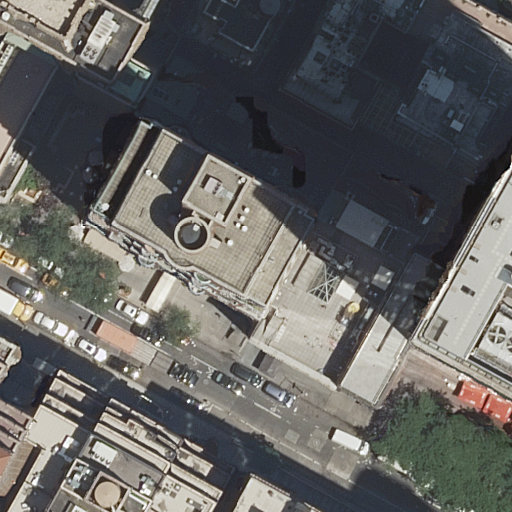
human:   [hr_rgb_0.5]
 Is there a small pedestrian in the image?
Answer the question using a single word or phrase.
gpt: yes

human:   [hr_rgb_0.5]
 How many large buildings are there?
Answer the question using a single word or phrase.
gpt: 8

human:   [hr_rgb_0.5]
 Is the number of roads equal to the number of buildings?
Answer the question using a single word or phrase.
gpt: no

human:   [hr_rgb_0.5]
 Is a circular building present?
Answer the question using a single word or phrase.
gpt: no

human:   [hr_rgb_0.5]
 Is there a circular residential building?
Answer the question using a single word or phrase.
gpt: no

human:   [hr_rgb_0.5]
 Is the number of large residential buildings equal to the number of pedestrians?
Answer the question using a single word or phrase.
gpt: no

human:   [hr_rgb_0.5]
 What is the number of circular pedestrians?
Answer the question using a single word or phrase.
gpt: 0

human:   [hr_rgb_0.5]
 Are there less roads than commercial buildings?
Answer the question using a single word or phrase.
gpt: no

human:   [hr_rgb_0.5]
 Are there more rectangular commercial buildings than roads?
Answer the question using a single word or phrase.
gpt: no

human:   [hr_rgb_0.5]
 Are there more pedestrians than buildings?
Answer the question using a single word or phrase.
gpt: no

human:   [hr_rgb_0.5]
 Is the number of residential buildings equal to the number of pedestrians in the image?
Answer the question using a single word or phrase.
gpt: no

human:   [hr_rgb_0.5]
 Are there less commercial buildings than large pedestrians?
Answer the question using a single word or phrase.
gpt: no

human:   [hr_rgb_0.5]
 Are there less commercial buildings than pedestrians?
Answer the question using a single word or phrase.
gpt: yes

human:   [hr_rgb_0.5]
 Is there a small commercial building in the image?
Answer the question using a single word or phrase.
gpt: no

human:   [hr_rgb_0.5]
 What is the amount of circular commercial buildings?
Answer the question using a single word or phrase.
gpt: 0

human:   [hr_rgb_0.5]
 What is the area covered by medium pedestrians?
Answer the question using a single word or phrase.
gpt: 0m2

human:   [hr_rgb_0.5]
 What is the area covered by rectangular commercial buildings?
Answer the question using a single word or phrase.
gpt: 0m2

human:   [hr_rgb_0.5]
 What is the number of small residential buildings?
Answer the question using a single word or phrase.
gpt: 1

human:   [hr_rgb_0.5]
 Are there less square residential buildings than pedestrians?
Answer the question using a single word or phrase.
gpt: yes

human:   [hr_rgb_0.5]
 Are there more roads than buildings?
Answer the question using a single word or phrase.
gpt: no

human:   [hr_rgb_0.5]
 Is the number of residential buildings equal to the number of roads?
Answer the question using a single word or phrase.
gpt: no

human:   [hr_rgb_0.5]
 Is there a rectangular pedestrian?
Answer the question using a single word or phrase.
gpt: yes

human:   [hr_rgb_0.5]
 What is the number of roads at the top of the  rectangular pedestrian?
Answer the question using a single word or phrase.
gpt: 2

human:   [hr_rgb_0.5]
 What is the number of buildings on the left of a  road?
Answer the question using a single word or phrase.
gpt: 3

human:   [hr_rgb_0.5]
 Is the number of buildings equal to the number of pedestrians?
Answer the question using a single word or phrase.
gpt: no

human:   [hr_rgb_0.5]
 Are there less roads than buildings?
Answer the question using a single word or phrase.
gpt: yes

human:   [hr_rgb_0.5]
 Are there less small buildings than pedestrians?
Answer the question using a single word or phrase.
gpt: no

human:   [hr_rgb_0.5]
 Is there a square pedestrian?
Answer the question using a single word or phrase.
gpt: no

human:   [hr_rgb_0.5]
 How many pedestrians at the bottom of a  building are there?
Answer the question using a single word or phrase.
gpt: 1

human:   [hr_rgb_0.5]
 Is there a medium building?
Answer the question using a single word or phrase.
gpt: yes

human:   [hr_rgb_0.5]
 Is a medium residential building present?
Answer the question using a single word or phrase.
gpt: yes

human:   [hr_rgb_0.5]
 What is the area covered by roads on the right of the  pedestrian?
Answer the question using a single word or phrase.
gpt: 0m2

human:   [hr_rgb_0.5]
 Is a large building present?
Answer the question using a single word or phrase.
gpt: yes

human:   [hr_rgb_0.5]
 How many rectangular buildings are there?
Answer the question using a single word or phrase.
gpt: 4

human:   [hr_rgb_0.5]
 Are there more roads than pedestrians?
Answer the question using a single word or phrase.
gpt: yes

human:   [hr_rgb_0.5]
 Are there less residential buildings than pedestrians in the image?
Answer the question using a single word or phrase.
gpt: no